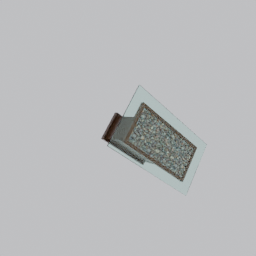
Label: furniture